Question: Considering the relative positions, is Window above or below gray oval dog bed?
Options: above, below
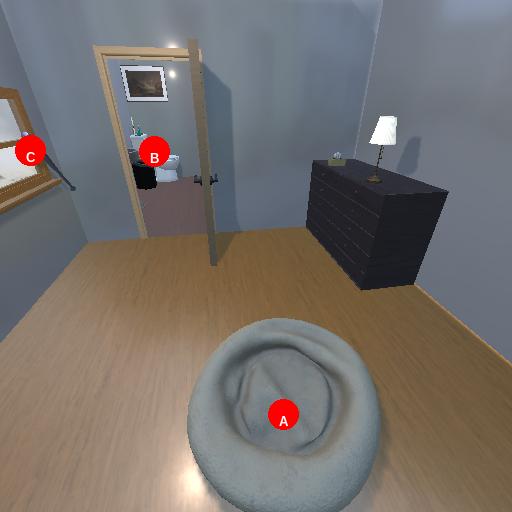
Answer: above